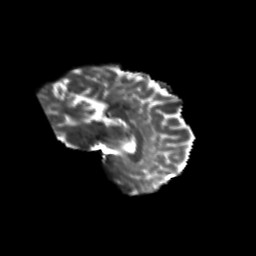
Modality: T2w
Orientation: sagittal
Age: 41
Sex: female
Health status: healthy
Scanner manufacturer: siemens
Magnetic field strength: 3 T
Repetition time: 10.8 s
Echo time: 0.082 s